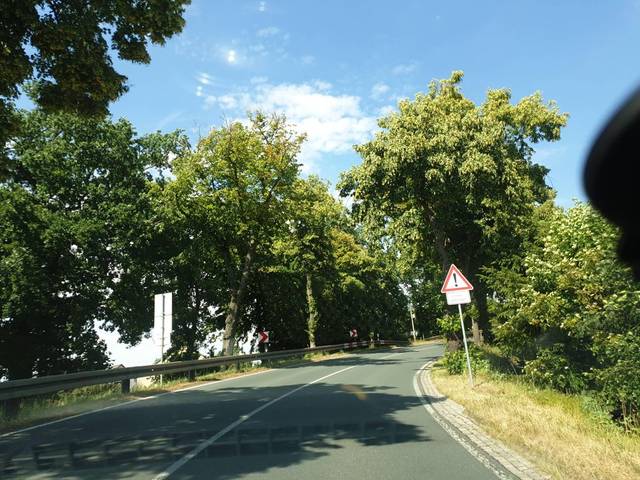
Region: Germany
Coordinates: 50.546, 12.039